Interaction volume radius: 10 \u00c5
Interaction volume height: 25 \u00c5
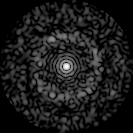
Disorder parameter: 0.8362